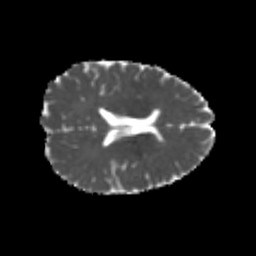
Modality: MD
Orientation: axial
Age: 25
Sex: female
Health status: healthy
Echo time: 0.074 s